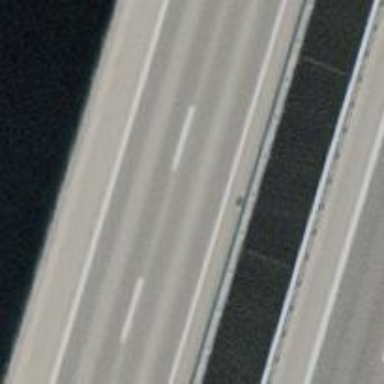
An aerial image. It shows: Primary highway bridge with asphalt surface.